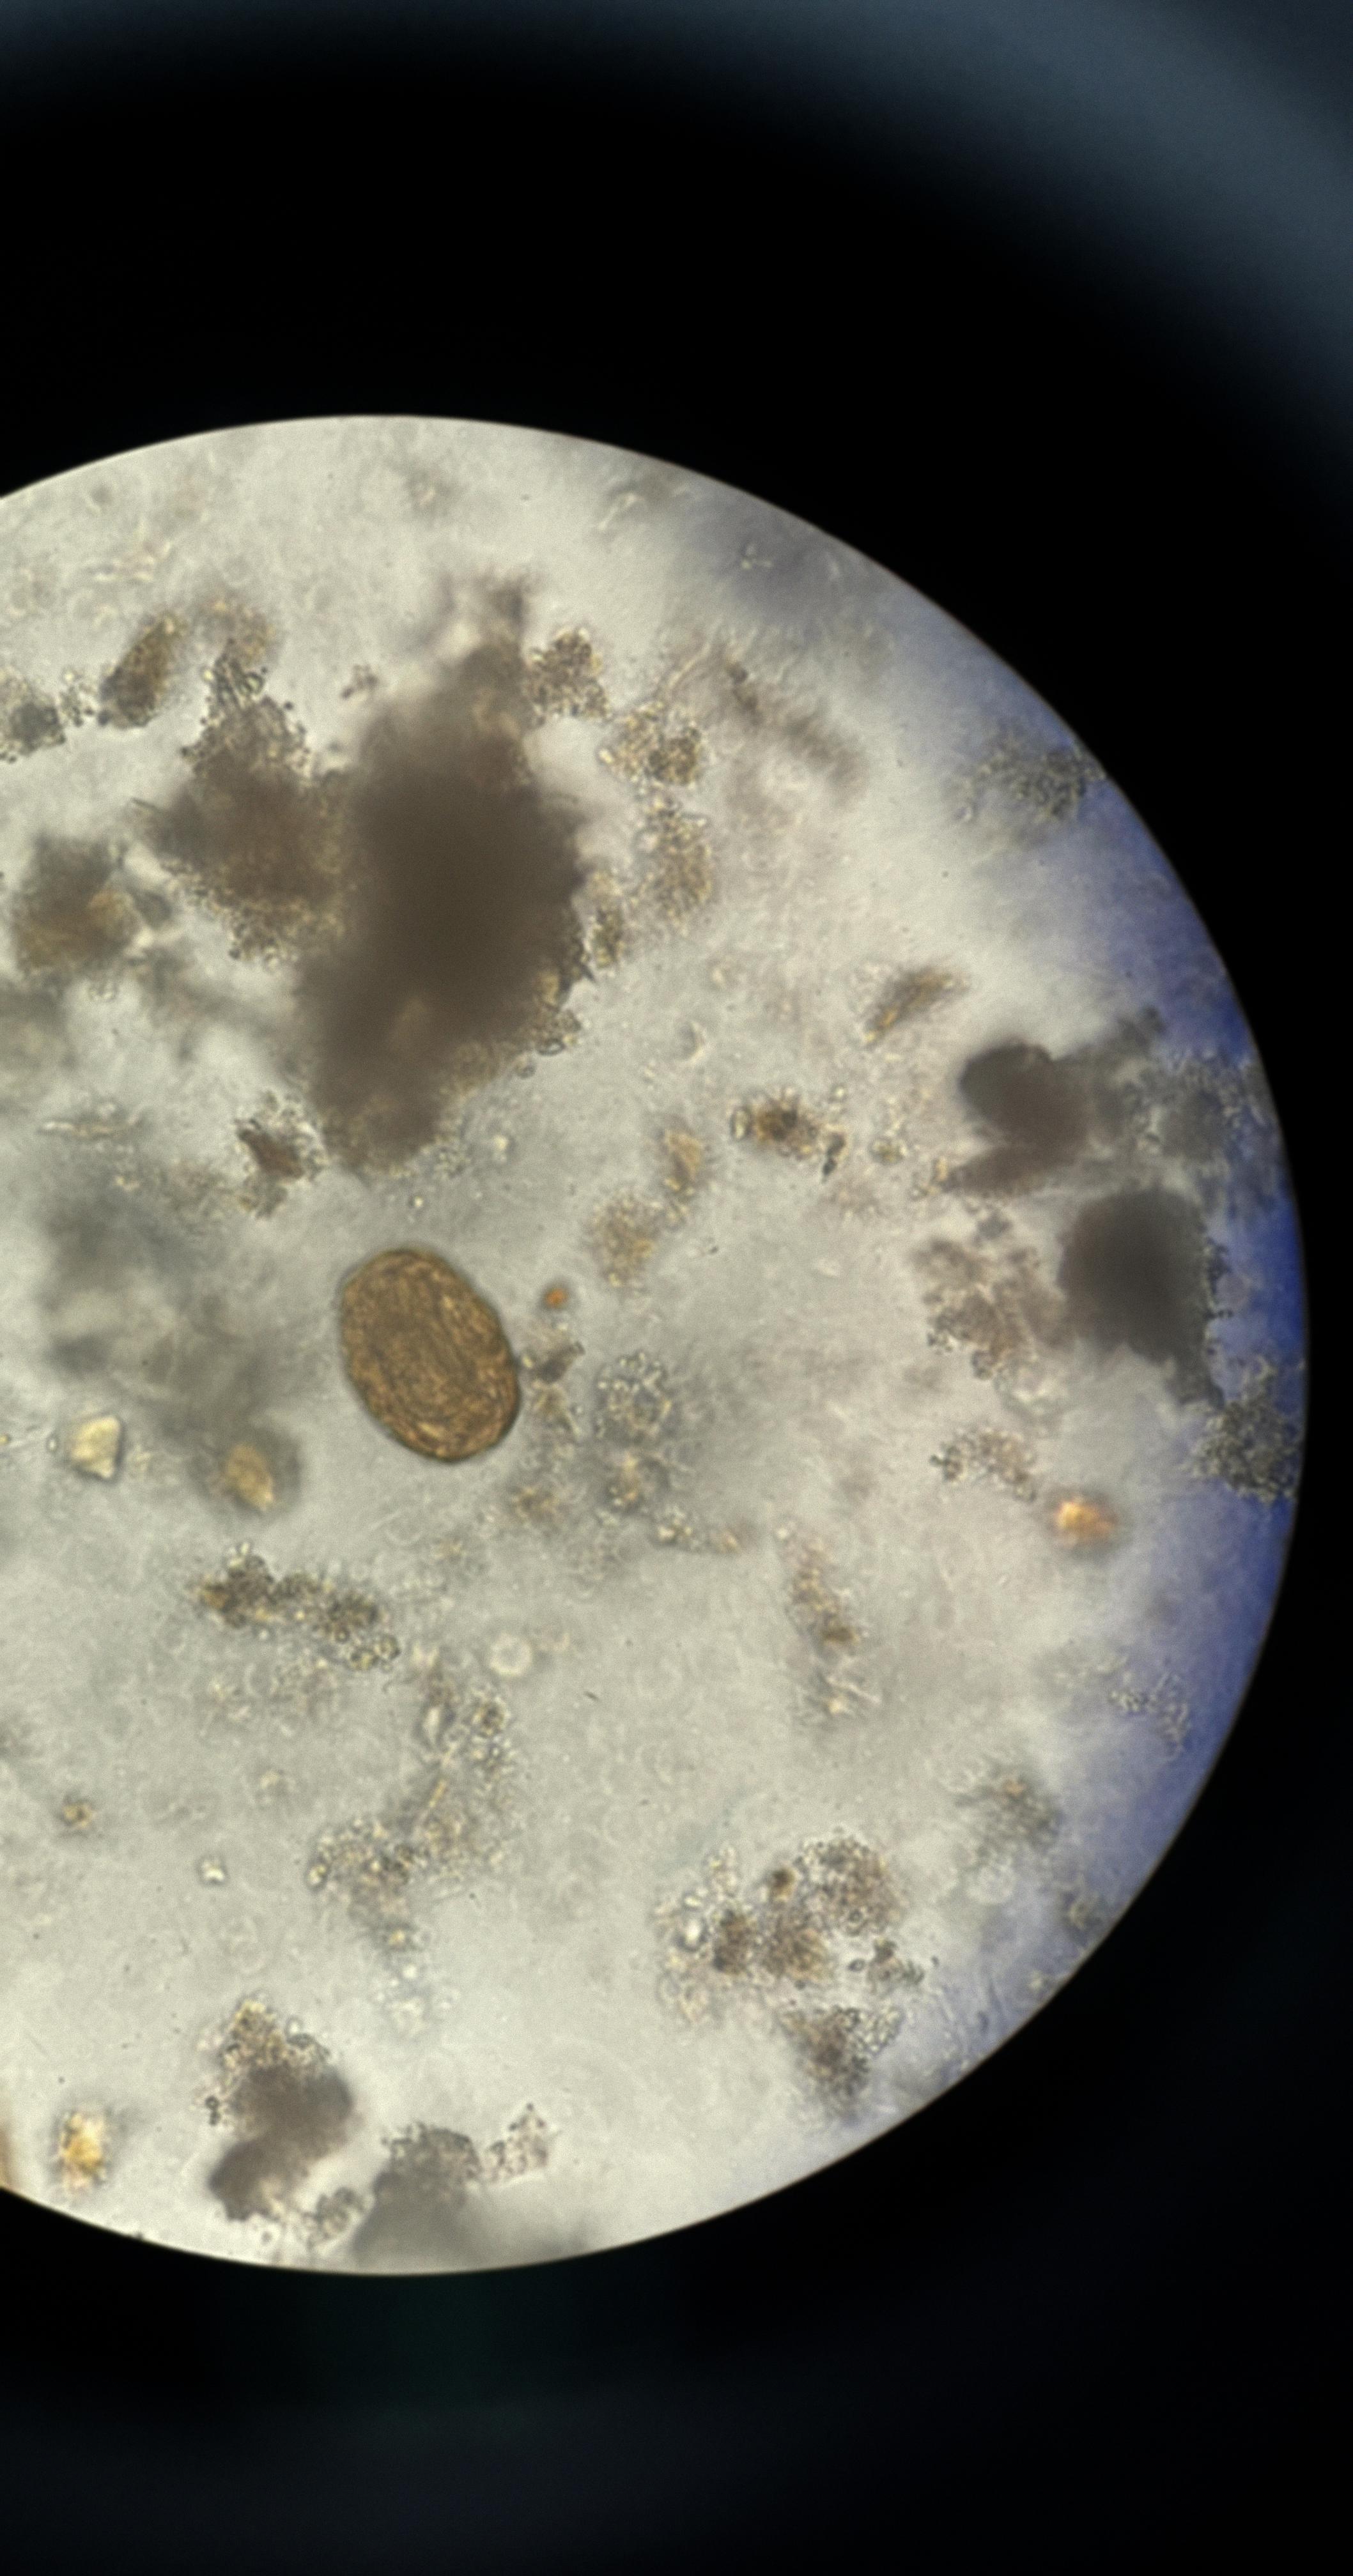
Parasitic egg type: Ascaris lumbricoides